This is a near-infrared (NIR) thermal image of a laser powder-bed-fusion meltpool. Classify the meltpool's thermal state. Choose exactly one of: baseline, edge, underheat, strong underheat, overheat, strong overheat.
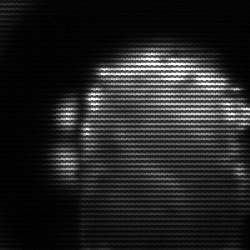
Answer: baseline